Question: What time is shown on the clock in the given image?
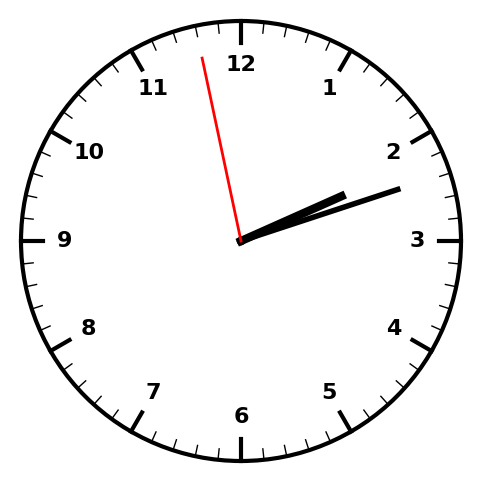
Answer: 02:11:58